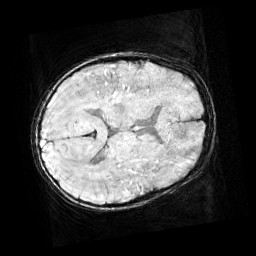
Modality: SWI
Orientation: axial
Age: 9
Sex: male
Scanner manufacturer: siemens
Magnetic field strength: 3 T
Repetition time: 0.027 s
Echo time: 0.02 s